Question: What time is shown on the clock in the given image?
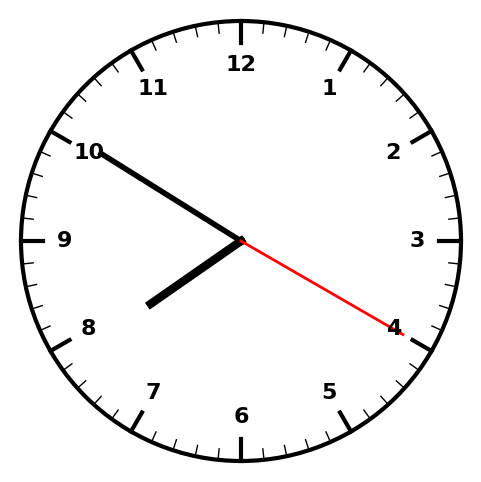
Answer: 07:50:20